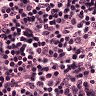
Metastatic tissue present: no